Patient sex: M
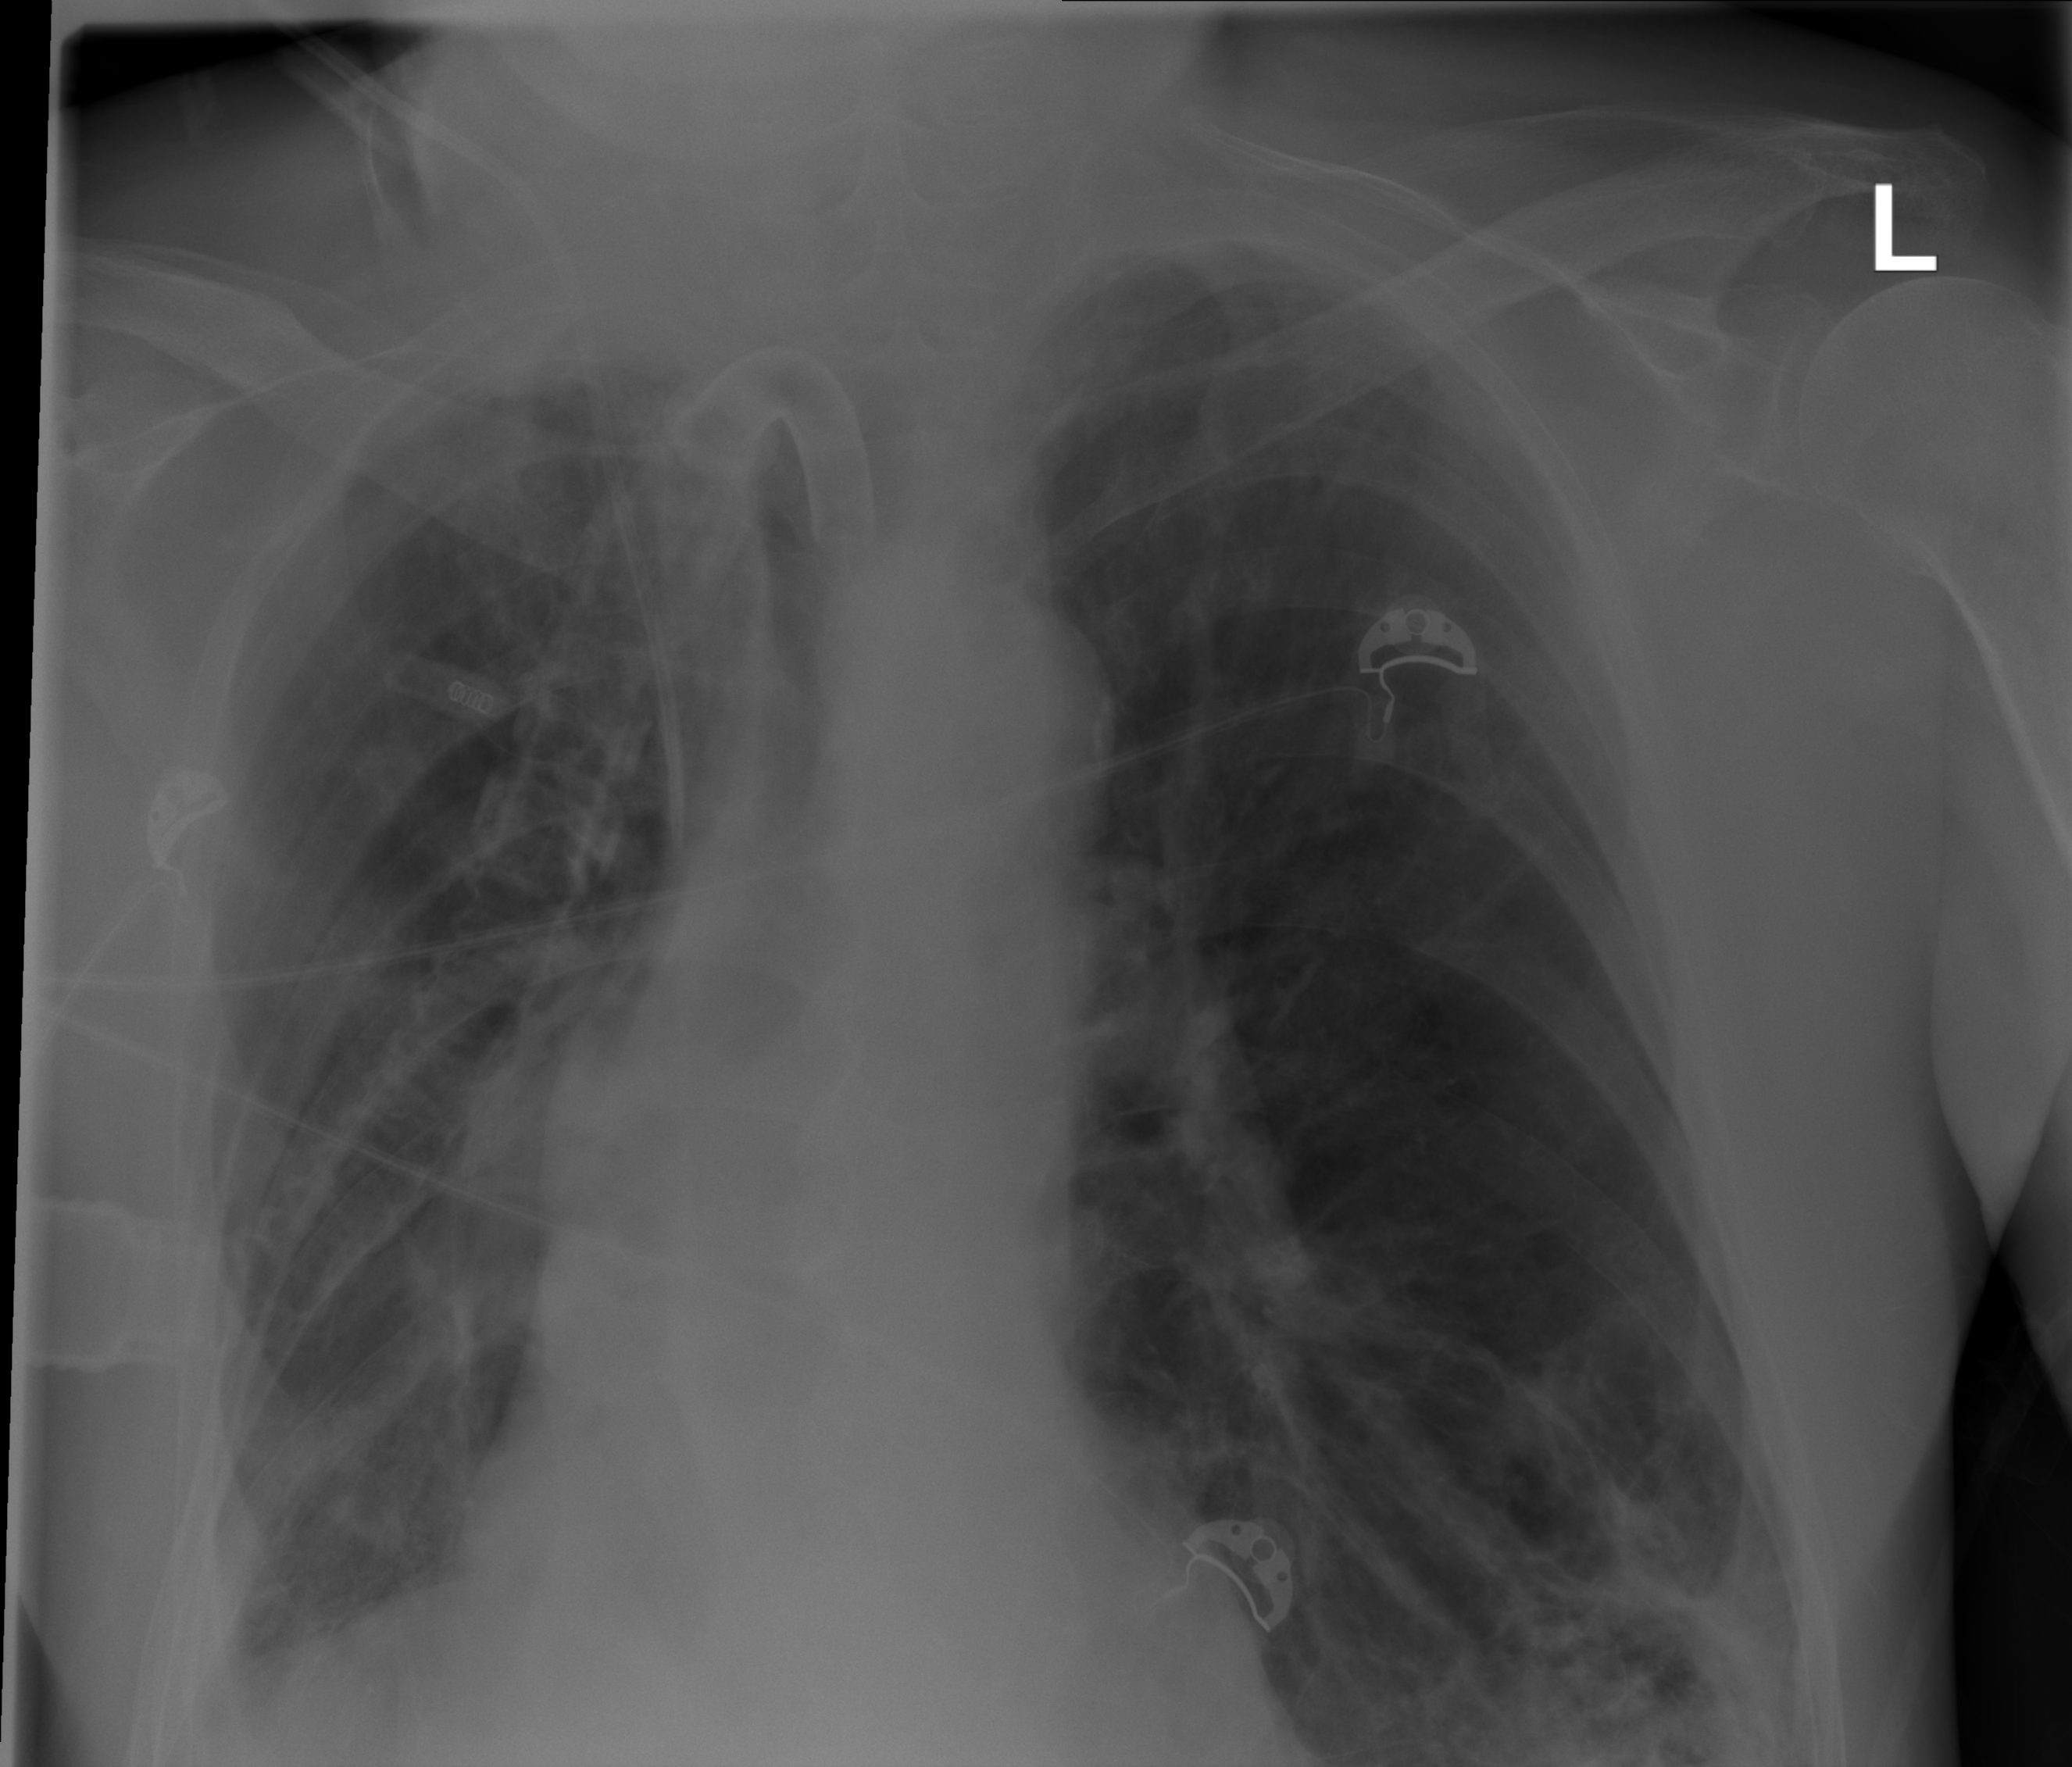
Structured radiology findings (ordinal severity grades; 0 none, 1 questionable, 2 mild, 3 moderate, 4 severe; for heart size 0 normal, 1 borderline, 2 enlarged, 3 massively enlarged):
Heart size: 2
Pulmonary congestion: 0
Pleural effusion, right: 0
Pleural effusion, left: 2
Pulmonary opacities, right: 0
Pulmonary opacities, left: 2
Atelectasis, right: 3
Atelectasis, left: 2